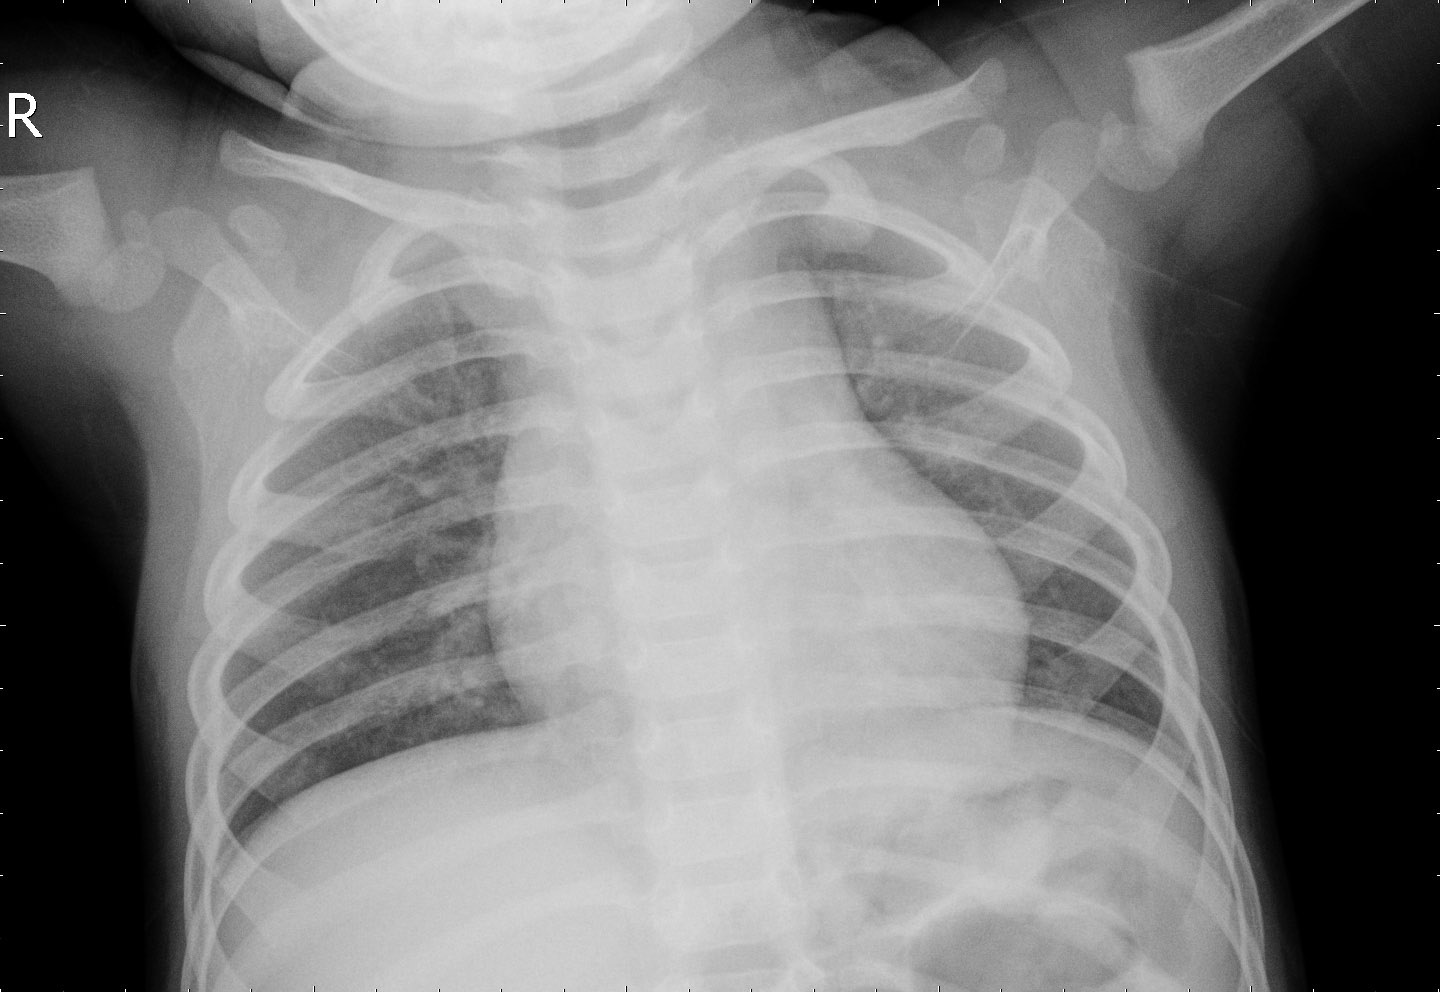
Diagnosis: NORMAL